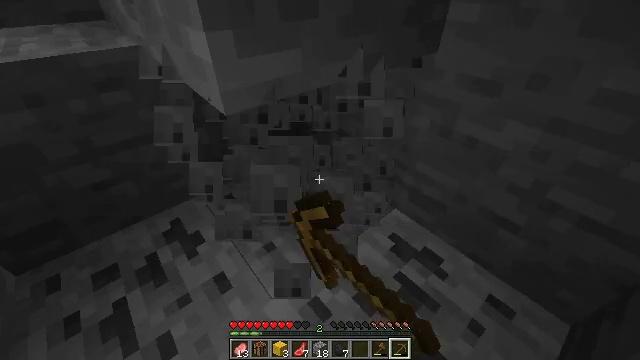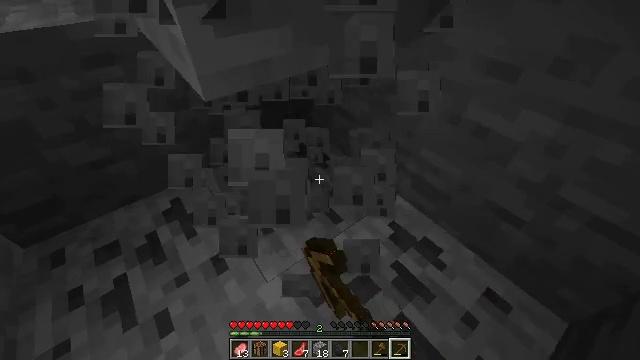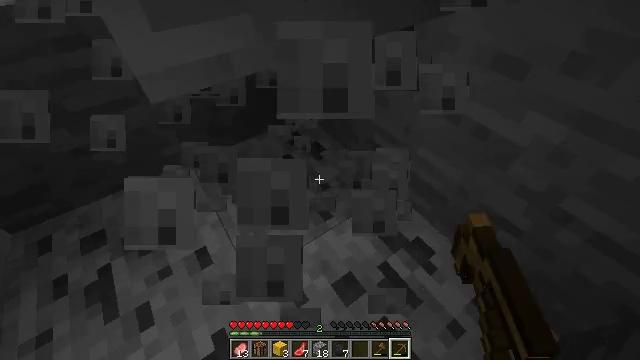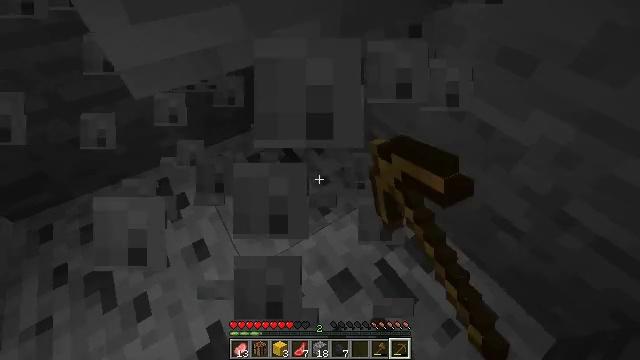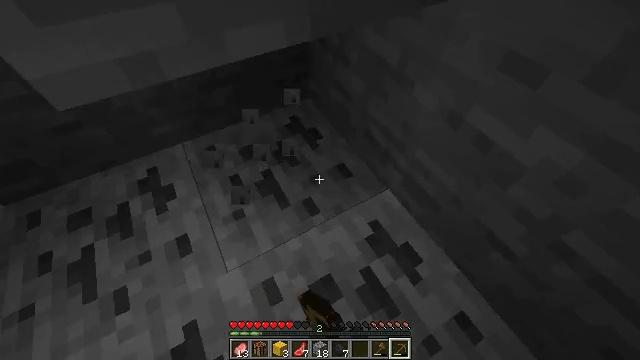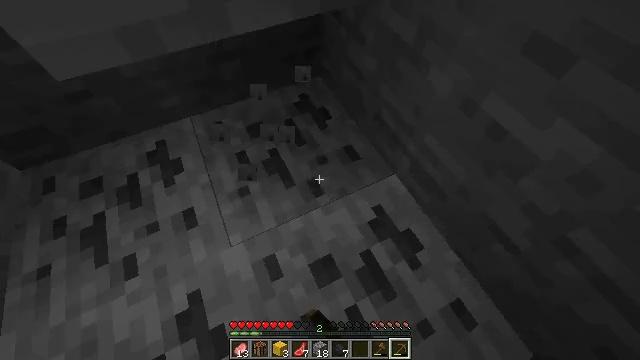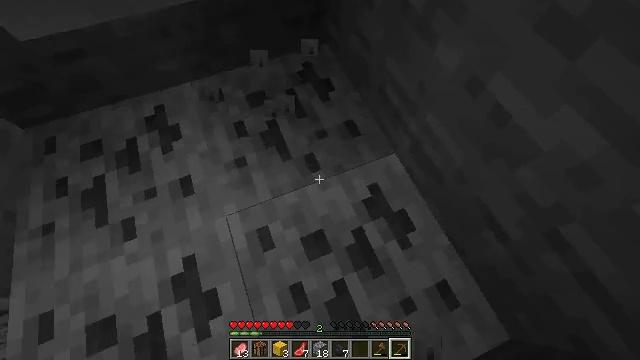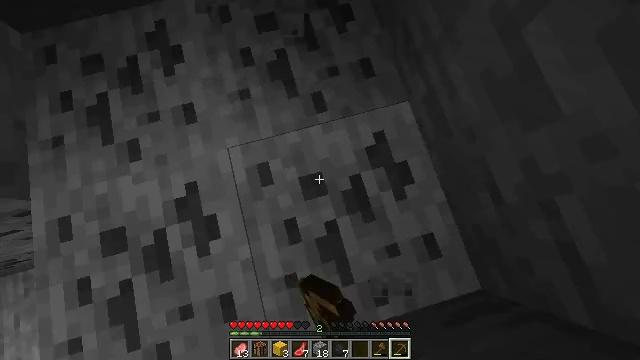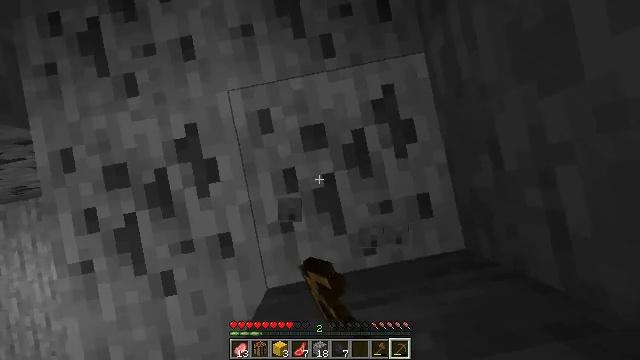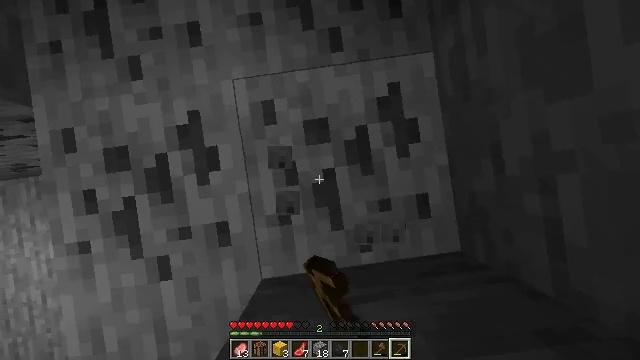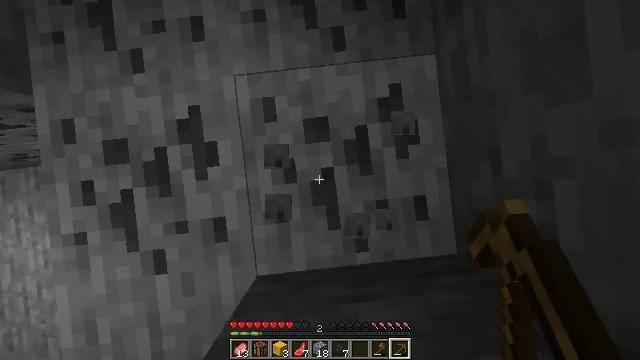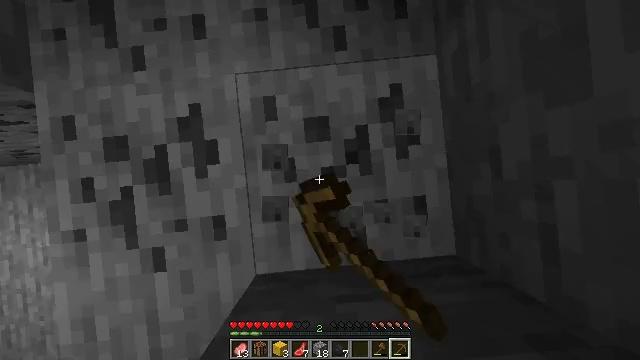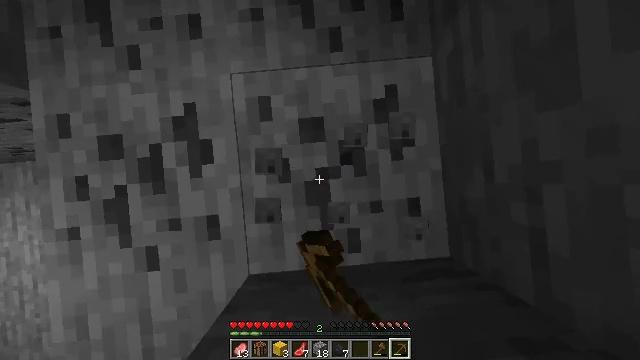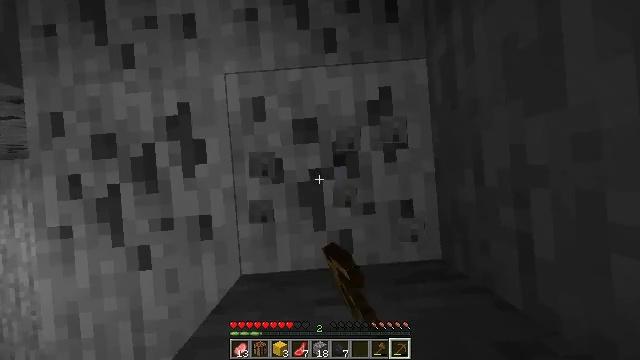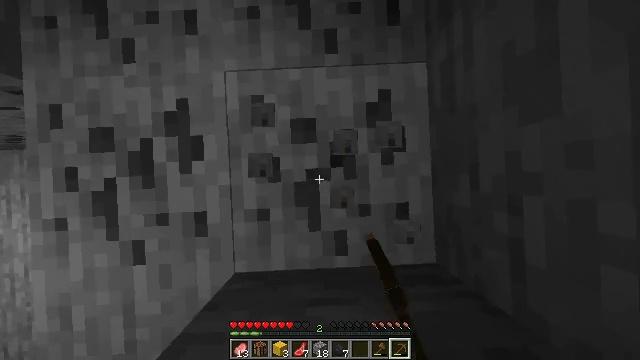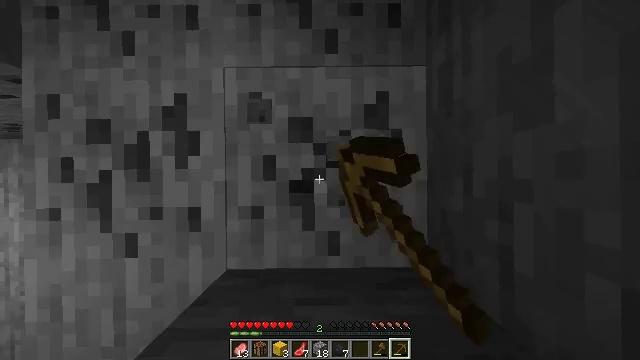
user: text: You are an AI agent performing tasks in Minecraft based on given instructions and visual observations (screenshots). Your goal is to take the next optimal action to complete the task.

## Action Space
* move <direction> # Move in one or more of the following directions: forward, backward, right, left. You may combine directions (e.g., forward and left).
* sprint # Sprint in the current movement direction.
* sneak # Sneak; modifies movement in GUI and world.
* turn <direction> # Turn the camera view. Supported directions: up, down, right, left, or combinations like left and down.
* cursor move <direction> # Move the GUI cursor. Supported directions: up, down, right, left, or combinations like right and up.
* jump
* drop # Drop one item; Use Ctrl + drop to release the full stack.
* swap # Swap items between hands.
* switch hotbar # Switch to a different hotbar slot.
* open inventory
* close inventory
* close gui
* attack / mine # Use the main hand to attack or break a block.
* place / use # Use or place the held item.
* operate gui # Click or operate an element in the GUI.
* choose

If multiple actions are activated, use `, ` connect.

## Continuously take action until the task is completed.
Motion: motion action
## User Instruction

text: Gather coal ore with a pickaxe.
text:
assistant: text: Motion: move forward and move right, sneak, turn left and down, attack / mine
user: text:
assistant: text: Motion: move forward and move right, sneak, turn left and down, attack / mine
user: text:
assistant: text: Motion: move forward and move right, sneak, turn left and down, attack / mine
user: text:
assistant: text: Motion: move forward and move right, sneak, turn left and down, attack / mine
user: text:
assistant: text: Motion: move right, sneak, turn left and down, attack / mine
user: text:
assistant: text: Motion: sneak, turn left and down, attack / mine
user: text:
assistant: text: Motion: sneak, turn left and down, attack / mine
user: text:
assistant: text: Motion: sneak, turn left and down, attack / mine
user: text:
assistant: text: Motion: sneak, turn left and down, attack / mine
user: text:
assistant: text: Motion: sneak, turn left and down, attack / mine
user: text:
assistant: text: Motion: sneak, attack / mine
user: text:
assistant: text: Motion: move right, sneak, attack / mine
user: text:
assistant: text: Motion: move right, sneak, attack / mine
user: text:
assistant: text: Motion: sneak, turn left, attack / mine
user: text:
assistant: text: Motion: sneak, turn left, attack / mine
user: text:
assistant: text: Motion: sneak, attack / mine
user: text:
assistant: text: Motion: sneak, turn left, attack / mine
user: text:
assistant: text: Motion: sneak, turn left, attack / mine
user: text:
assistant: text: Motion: sneak, turn left, attack / mine
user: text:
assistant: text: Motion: sneak, turn left, attack / mine
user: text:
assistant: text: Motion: sneak, attack / mine
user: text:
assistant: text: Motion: sneak, turn right and up, attack / mine
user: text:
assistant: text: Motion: sneak, turn right and down, attack / mine
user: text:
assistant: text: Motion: sneak, attack / mine
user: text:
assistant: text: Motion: sneak, attack / mine
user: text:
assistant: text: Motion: sneak, attack / mine
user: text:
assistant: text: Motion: sneak, attack / mine
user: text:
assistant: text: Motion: sneak, attack / mine
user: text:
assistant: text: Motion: sneak, turn up, attack / mine
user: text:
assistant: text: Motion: sneak, turn left and up, attack / mine